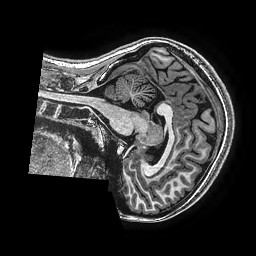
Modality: T1w
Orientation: sagittal
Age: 17
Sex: female
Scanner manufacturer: ge
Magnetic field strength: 3 T
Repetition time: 0.00766 s
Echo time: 0.003476 s